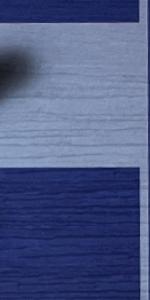
Label: Empty